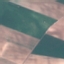
Land use / land cover: AnnualCrop